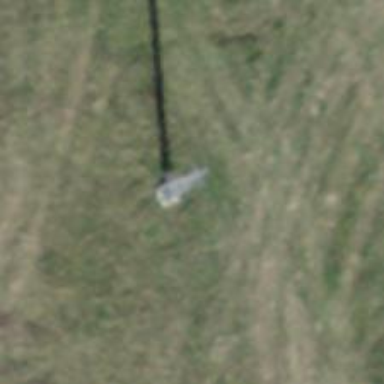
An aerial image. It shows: Pylon for aerialway.